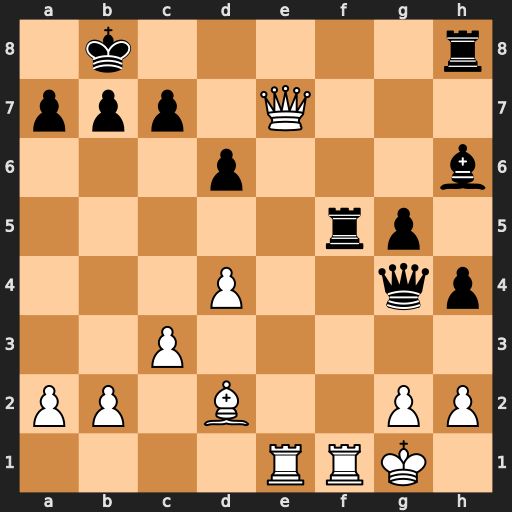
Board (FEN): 1k5r/ppp1Q3/3p3b/5rp1/3P2qp/2P5/PP1B2PP/4RRK1
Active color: w
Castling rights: -
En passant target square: -
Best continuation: Qe8+ Rxe8 Rxe8#